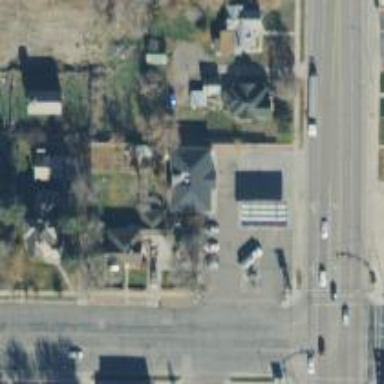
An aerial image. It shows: Convenience shop.